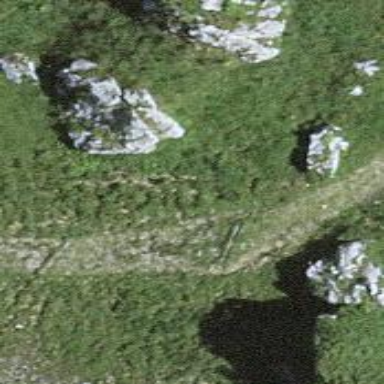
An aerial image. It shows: Path.